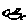
Label: bird